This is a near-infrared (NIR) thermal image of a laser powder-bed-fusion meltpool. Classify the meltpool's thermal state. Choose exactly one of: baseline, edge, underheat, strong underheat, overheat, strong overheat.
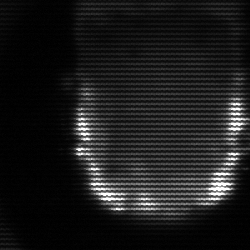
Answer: baseline